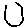
Label: hexagon